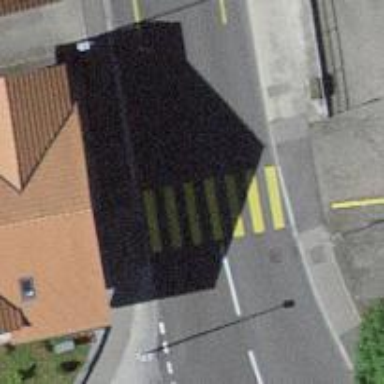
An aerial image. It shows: Zebra crossing on the road.